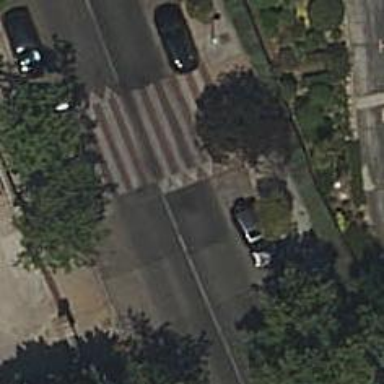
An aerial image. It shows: Uncontrolled road crossing.